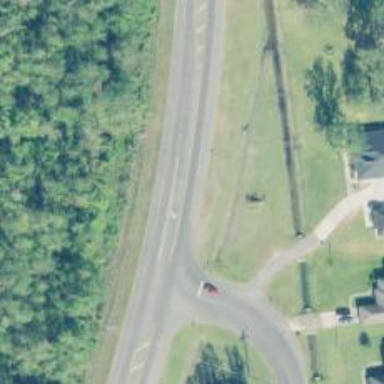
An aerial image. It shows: Secondary road with asphalt surface.